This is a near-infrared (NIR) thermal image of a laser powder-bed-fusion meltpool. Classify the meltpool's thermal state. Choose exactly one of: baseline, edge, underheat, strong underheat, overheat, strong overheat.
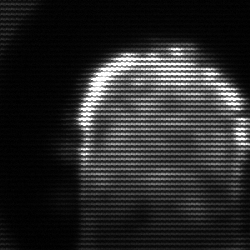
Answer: baseline